Question: I've installed Visual Studio Professional 2010 [without any error] but I can not design webpage in it. I've installed
- - -
I can code, debug in VB.NET / C# but the problem is with designing page !

The "Design View" option is missing in the ASPX file.
System info: Windows 7 X64 Ultimate [uninstalled SP1]
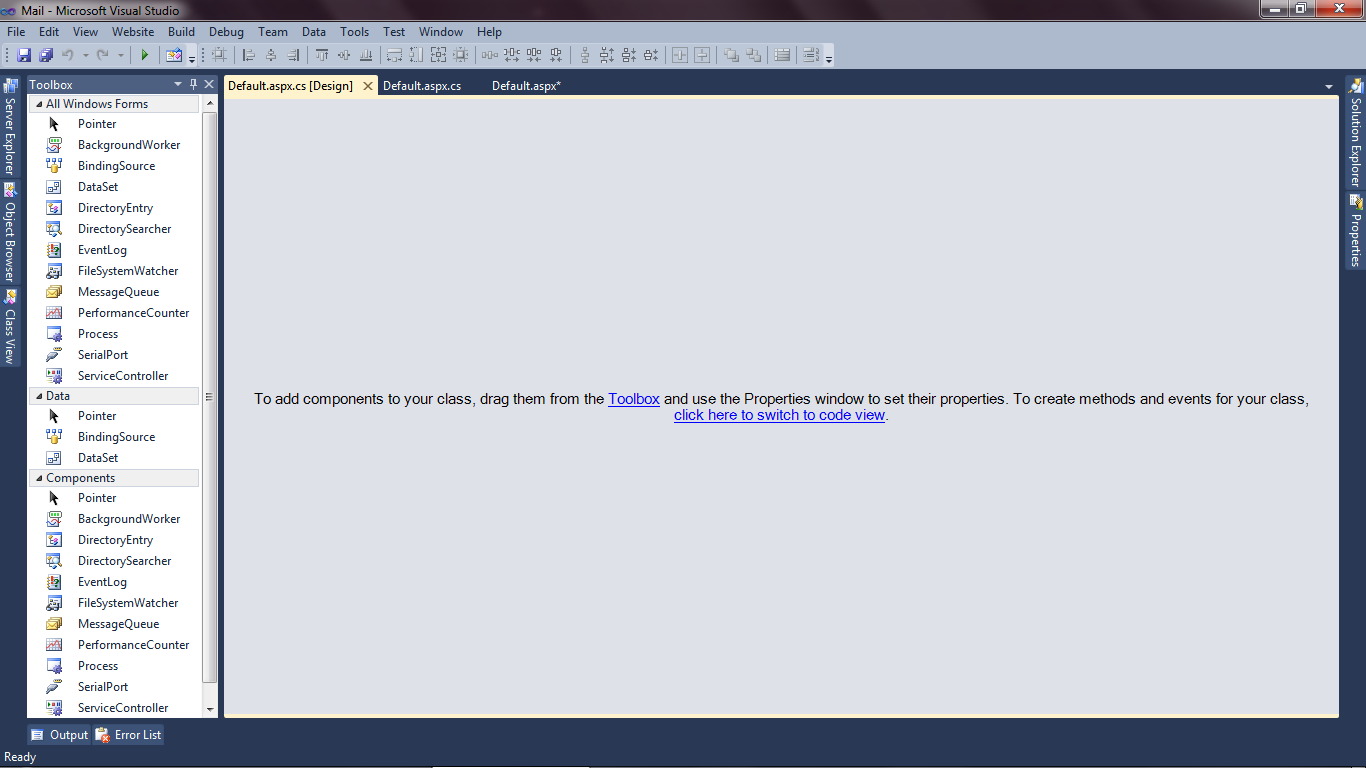
Answer: The problem was solved